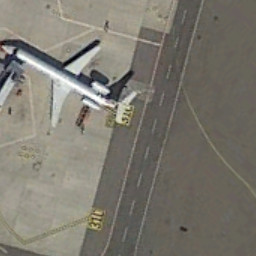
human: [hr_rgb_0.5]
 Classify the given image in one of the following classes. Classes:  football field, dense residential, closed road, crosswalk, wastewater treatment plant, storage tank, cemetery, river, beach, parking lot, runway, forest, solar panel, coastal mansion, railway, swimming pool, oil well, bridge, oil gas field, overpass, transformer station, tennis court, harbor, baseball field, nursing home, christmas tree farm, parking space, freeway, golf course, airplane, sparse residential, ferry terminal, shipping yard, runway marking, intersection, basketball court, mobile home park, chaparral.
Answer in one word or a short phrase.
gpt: airplane